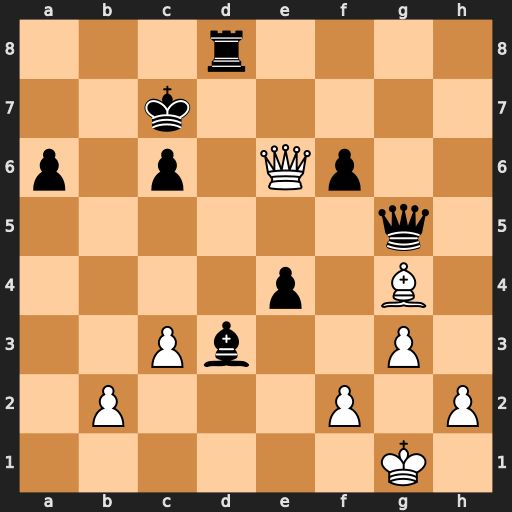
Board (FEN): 3r4/2k5/p1p1Qp2/6q1/4p1B1/2Pb2P1/1P3P1P/6K1
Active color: w
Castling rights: -
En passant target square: -
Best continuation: Qe7+ Kb6 Qxd8+